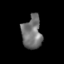
Tissue: skin
Cell type: Epithelial cells
Senescence score: 0.2864
Nuclear area (px): 633
Mean DAPI intensity: 113.937